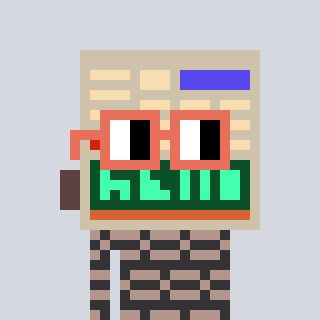
a pixel art character with square orange glasses, a calculator-shaped head and a grayscale-colored body on a cool background